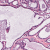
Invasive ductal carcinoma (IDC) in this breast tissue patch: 0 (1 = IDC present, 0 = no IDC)